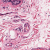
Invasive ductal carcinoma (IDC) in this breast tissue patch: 0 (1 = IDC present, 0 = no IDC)